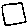
Label: square